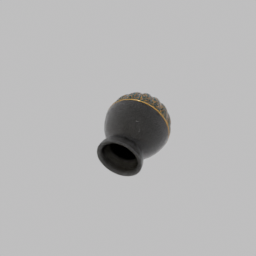
Label: decoration